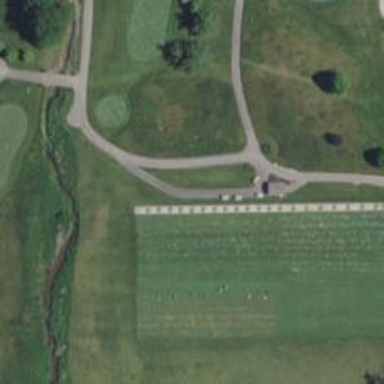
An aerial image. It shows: Service road designated as golf cart path.